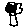
Label: tree